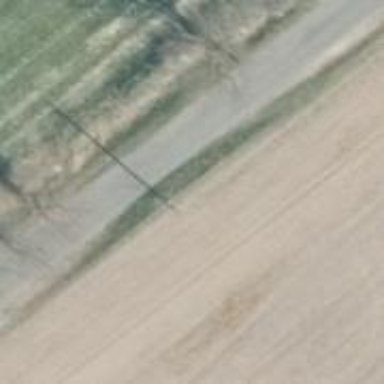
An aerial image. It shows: Power pole.